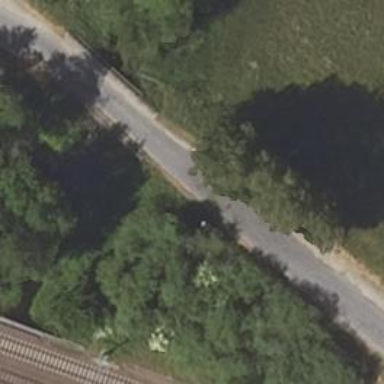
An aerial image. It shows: Residential road with bridge.